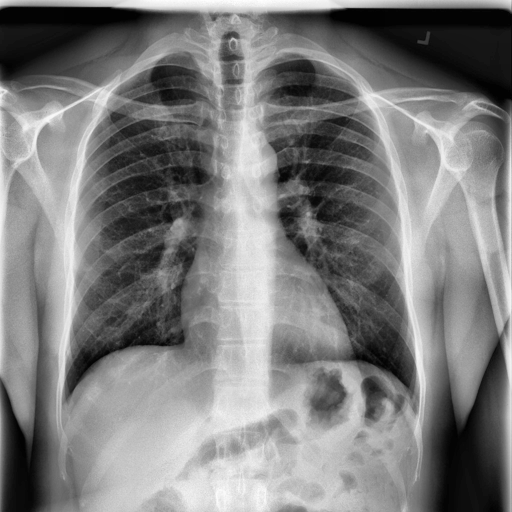
Finding: NORMAL